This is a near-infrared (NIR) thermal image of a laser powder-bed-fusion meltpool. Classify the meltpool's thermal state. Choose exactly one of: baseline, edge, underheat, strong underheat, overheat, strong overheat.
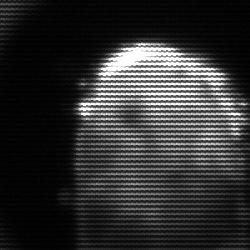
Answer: baseline